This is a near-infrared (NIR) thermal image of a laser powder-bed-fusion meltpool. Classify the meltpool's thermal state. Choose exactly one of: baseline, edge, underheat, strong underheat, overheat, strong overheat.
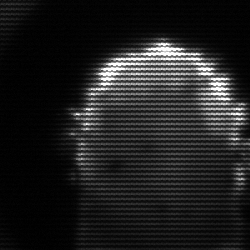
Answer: baseline